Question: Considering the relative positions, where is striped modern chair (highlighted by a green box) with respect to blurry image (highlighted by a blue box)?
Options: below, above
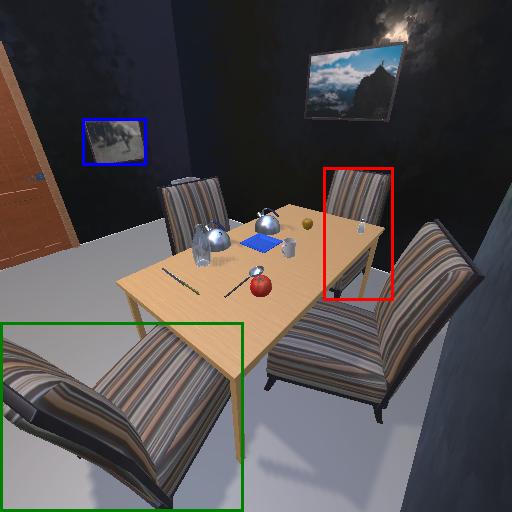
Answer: below